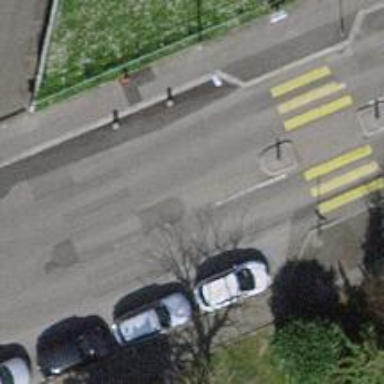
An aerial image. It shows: Residential road with asphalt surface and sidewalks on both sides. There is parallel parking on the right lane.